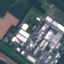
Label: Industrial